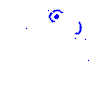
Particle: electron